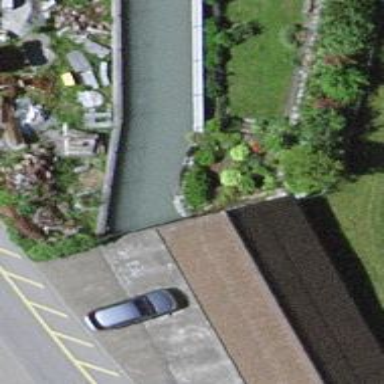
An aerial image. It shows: Tunnel under canal.